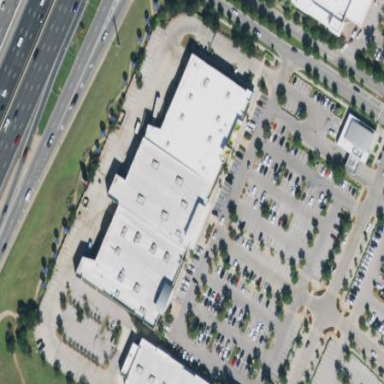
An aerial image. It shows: Building.